Interaction volume radius: 5 \u00c5
Interaction volume height: 20 \u00c5
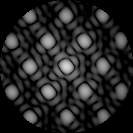
Disorder parameter: 0.06426